Question: QUESTION how do you two DEBUG windows ?
For the last year while debugging I had the Immediate Window DOCKED NEXT to the Call Stack window, both visible at the same time (as depicted by the attached image). Then last week I lost this desired config by fat fingering an unknown sequence.
After hours of Googling and experimenting I can't for the life of me reproduce this config. Best I can do is float them (depicted in image). Window > Reset Window Layout didn't help. Window > New Horizontal Tab Group seems to apply to code windows only.

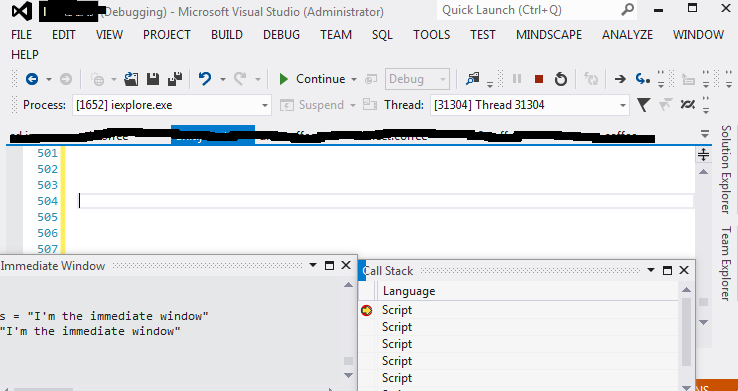
Answer: Like this:

Further reading: <URL> on MSDN